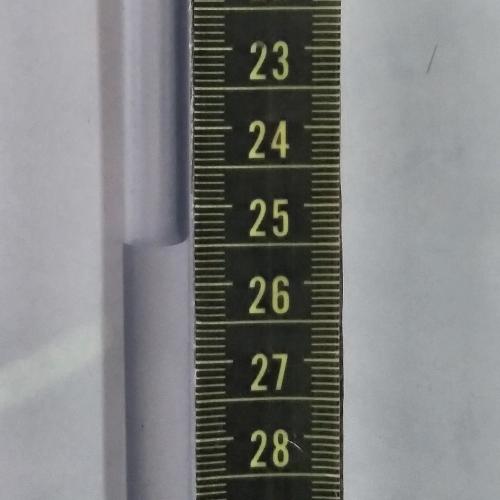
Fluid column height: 25.4 cm